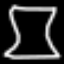
Label: hourglass